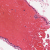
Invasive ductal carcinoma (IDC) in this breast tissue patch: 0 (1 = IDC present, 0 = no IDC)